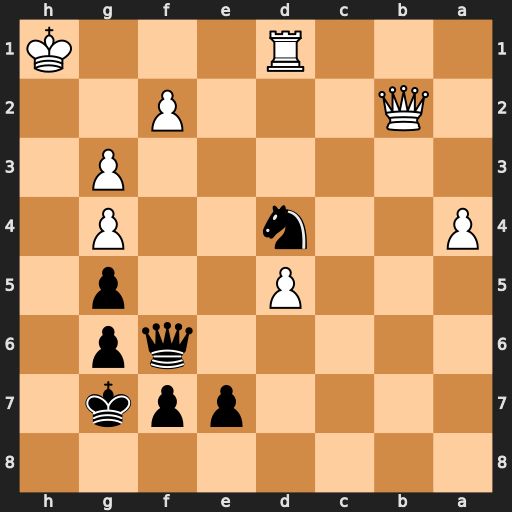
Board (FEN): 8/4ppk1/5qp1/3P2p1/P2n2P1/6P1/1Q3P2/3R3K
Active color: b
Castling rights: -
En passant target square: -
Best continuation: Qf3+ Kh2 Qxd1